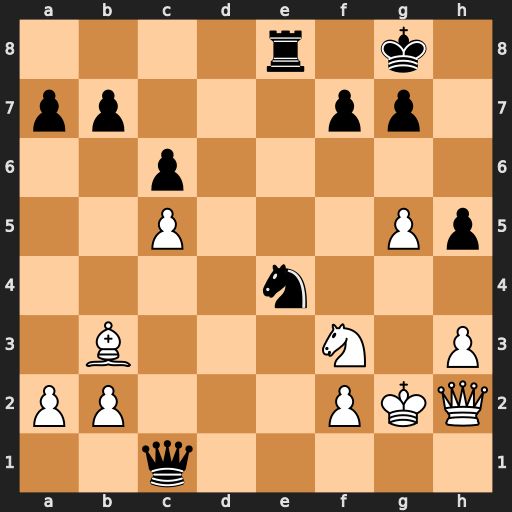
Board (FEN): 4r1k1/pp3pp1/2p5/2P3Pp/4n3/1B3N1P/PP3PKQ/2q5
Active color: w
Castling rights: -
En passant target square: -
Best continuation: g6 Kf8 gxf7 Rd8 Qc7